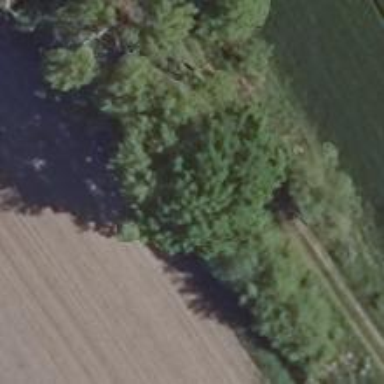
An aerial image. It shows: Row of trees in natural setting.